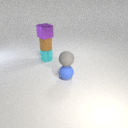
small cyan metal cylinder below small purple metal cube